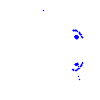
Particle: kaon